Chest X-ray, AP view. Patient: 62 years old, sex M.
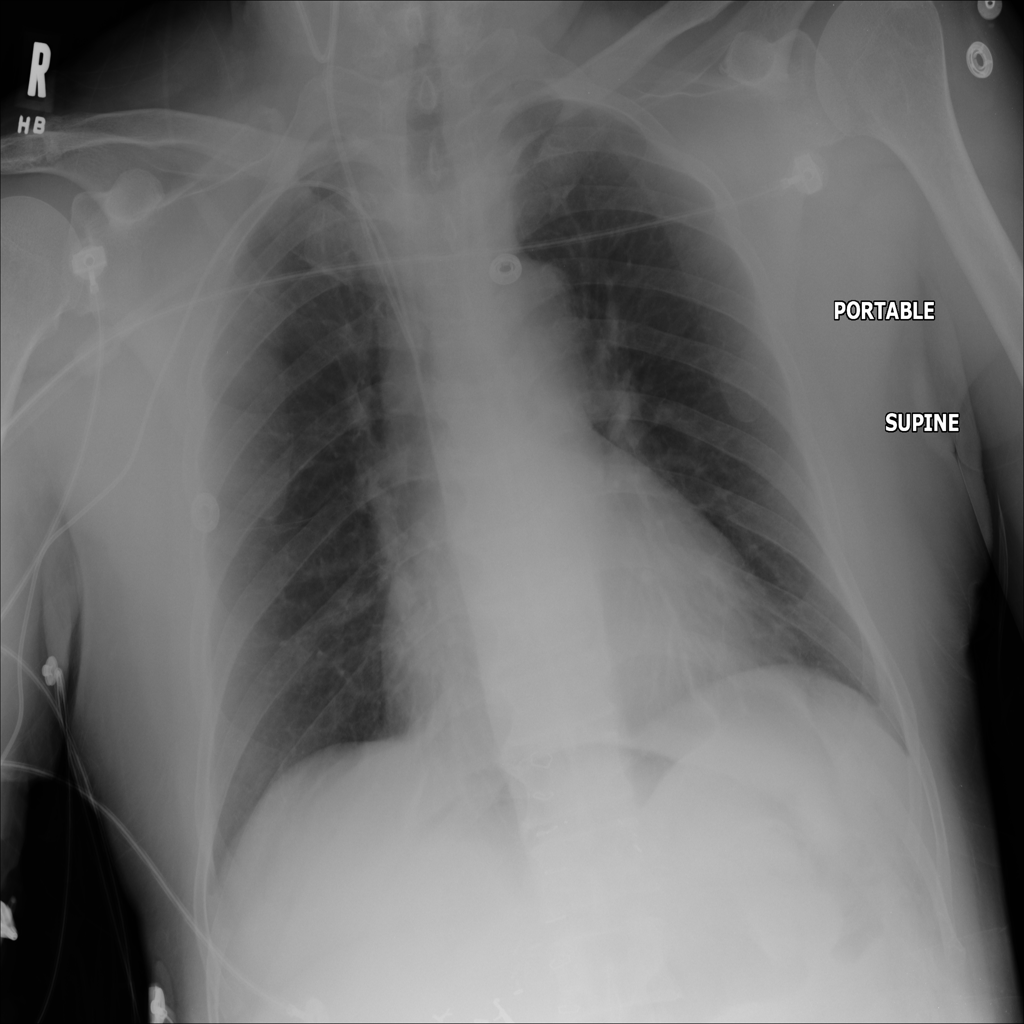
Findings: No Finding